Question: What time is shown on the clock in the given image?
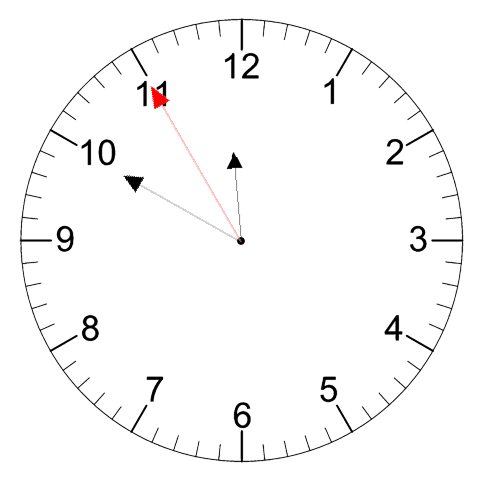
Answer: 11:49:55